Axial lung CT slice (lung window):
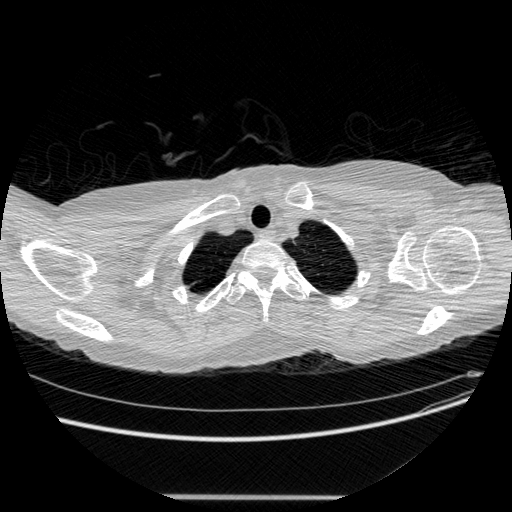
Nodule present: no